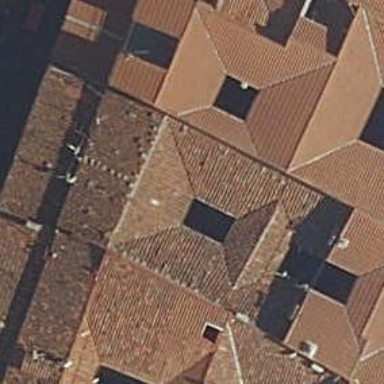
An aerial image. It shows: Building with ridge on the roof.